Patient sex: M
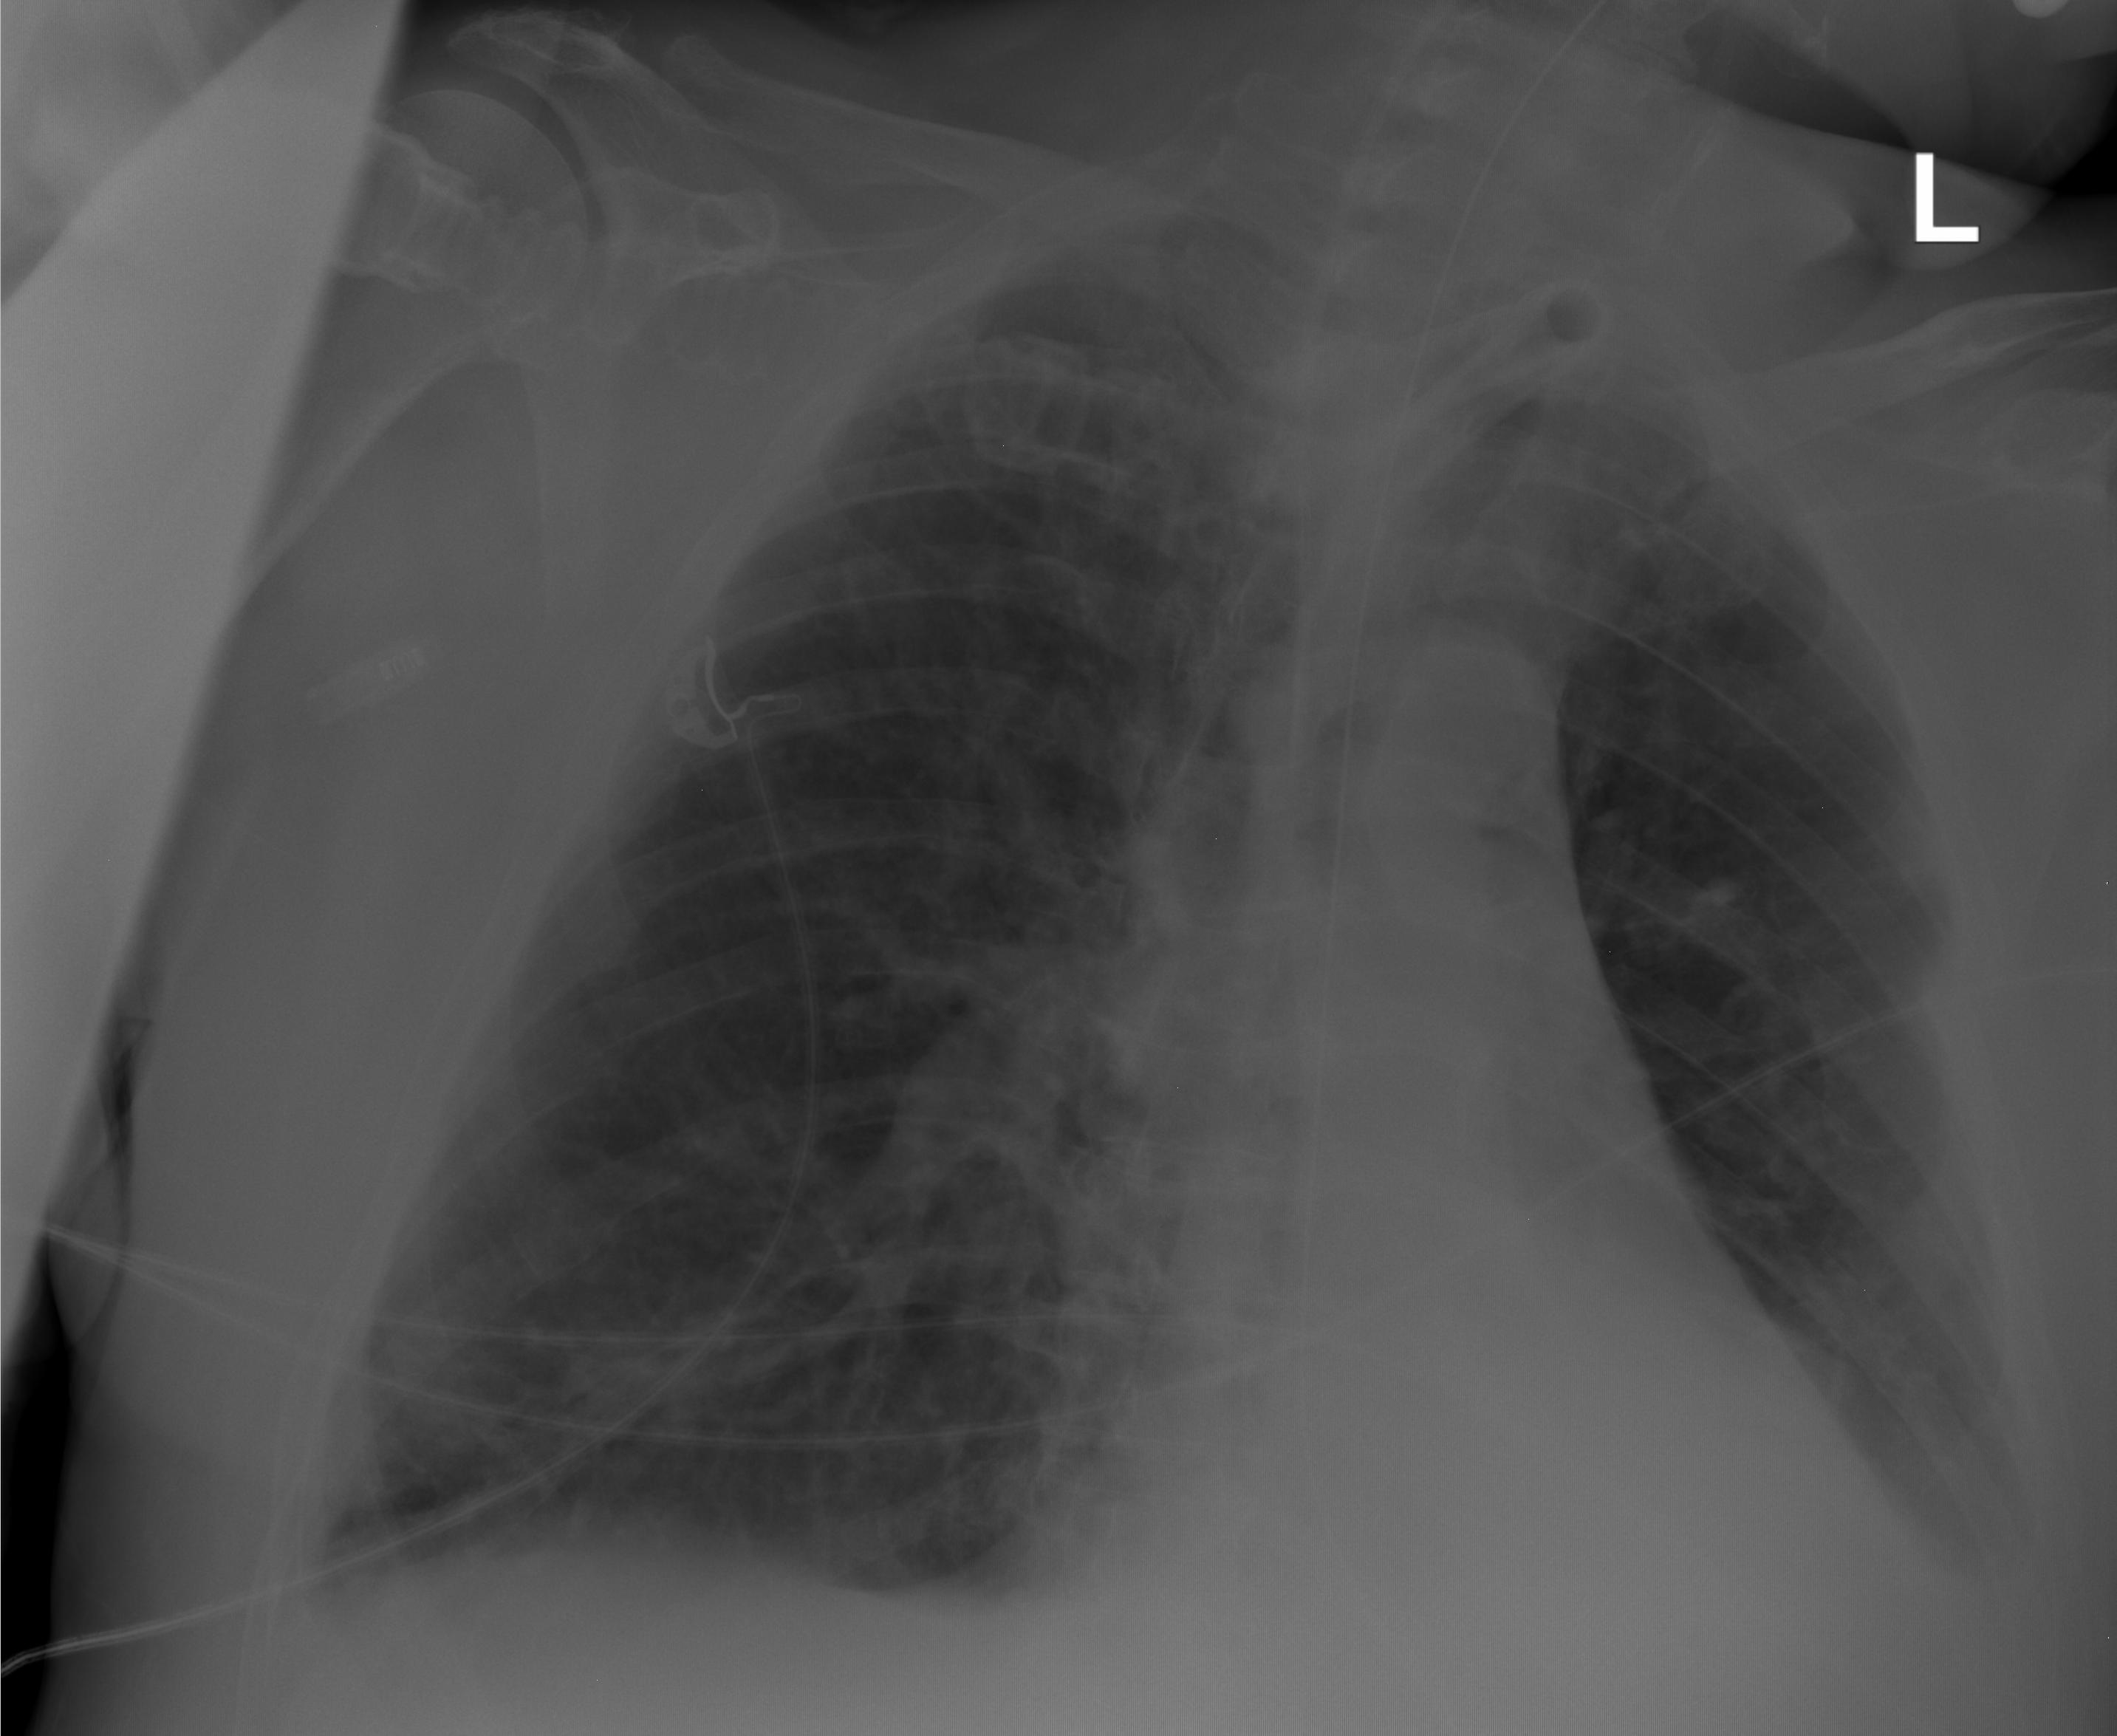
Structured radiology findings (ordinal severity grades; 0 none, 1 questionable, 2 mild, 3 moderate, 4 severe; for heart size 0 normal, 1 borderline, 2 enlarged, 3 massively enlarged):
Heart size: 0
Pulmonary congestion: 0
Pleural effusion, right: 0
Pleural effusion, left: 2
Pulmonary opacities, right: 0
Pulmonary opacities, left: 0
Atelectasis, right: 0
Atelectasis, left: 2